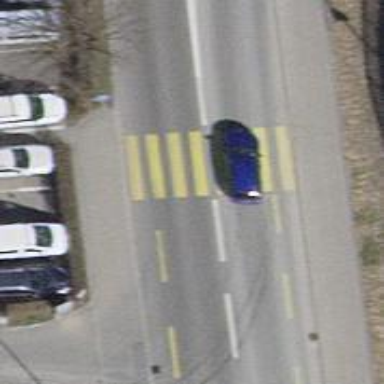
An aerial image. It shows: Marked zebra crossing on the road.